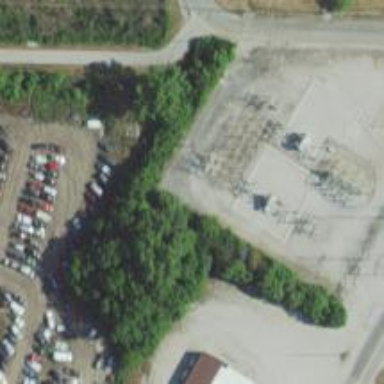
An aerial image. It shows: Power substation.